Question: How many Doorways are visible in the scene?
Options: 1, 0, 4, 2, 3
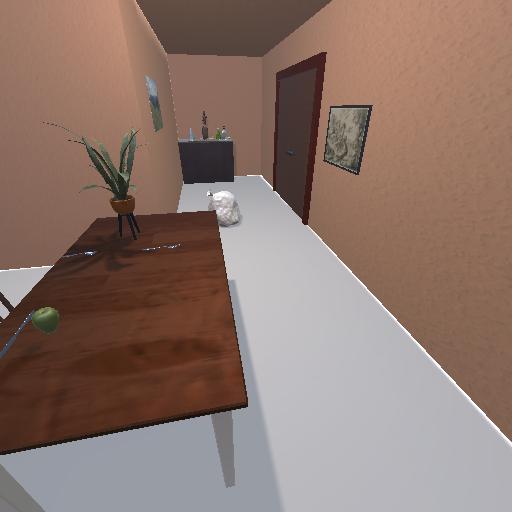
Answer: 1